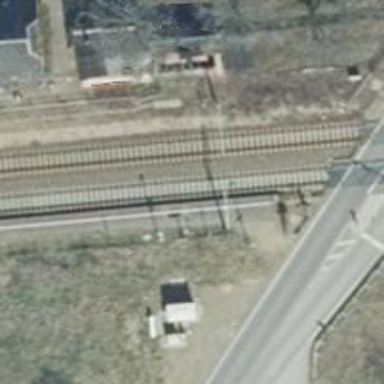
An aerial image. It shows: Platform for public transport and railway.